Field crop: tomato
Growth stage: 1
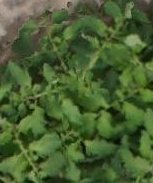
Species: tomato